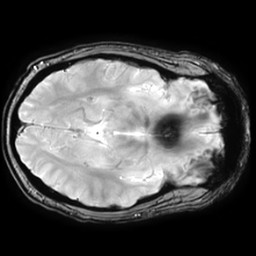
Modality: T2starw
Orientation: axial
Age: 36
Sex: male
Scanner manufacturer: ge
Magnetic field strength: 3 T
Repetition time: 0.65 s
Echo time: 0.02 s